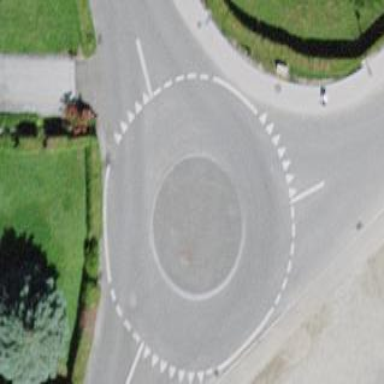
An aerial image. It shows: Residential road with asphalt surface leading to roundabout.